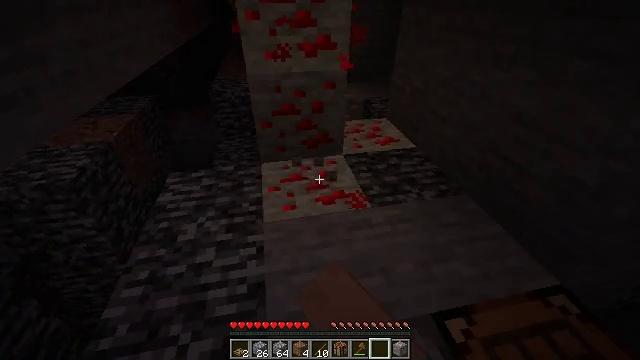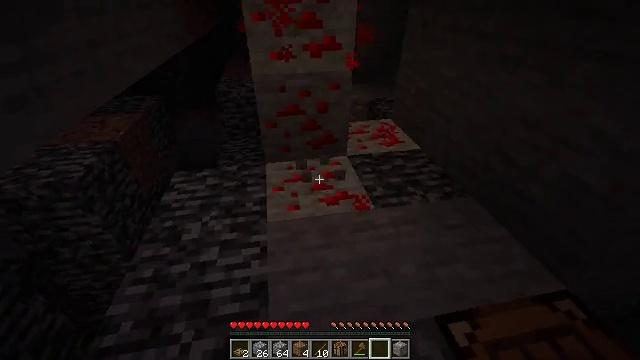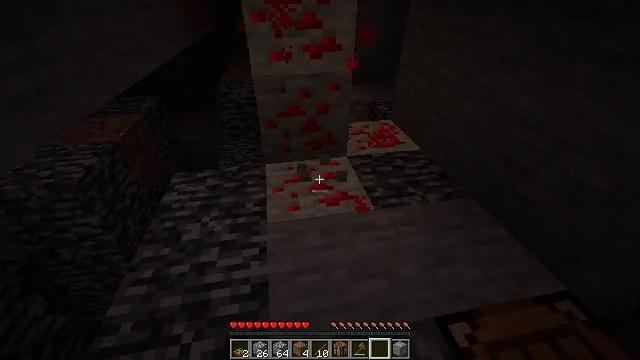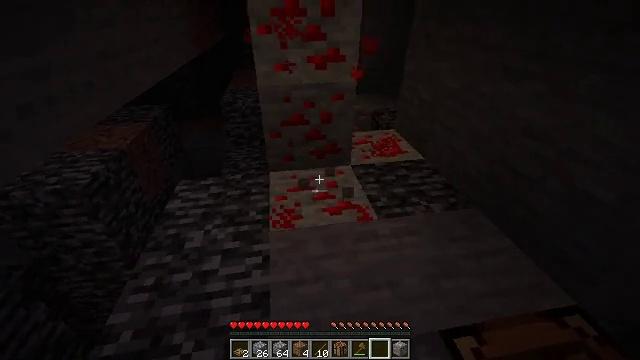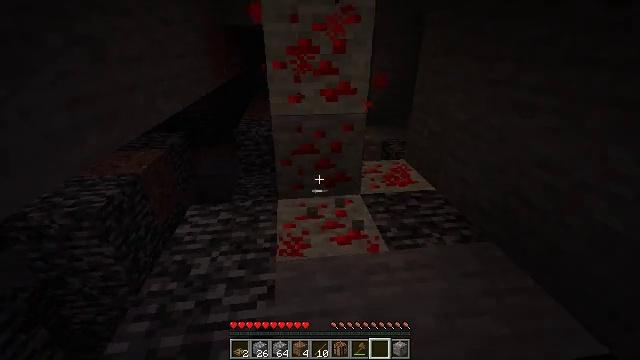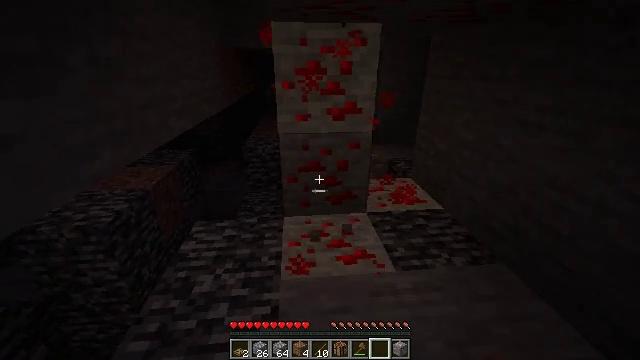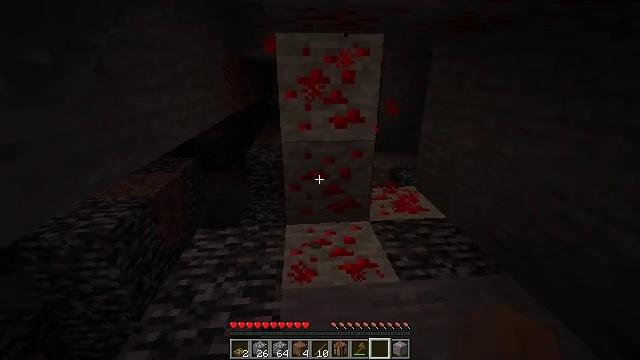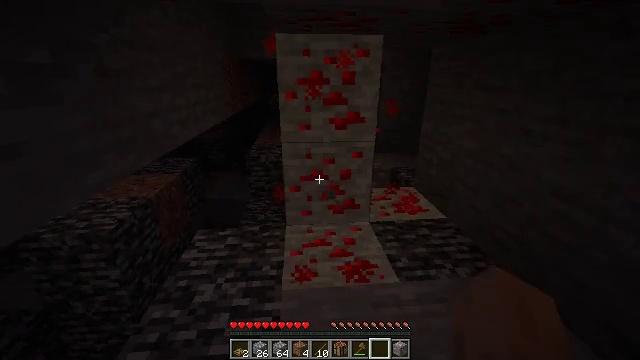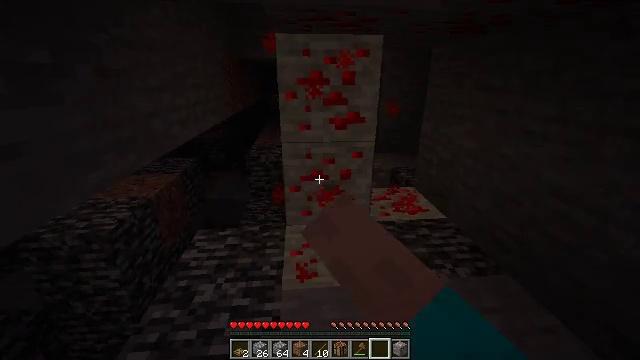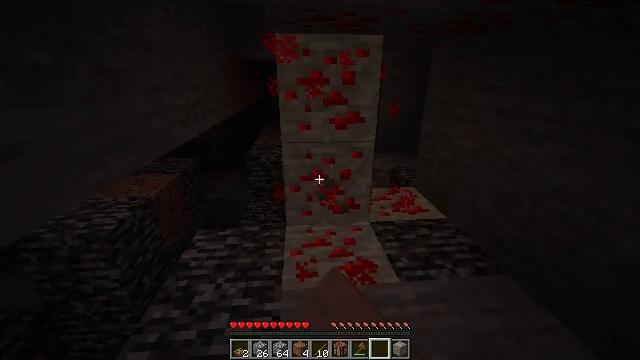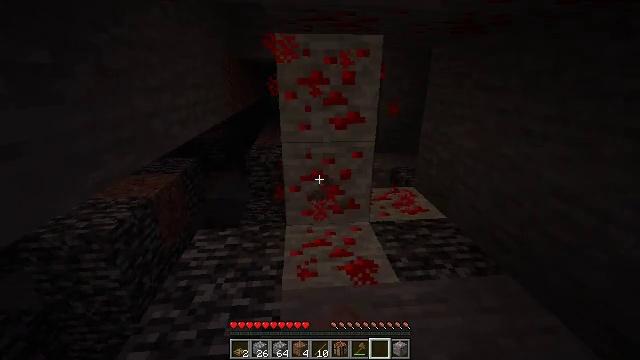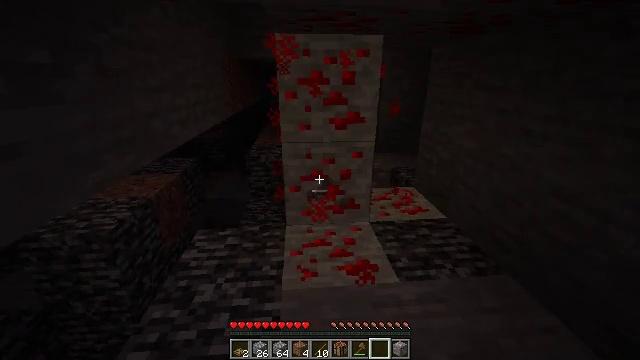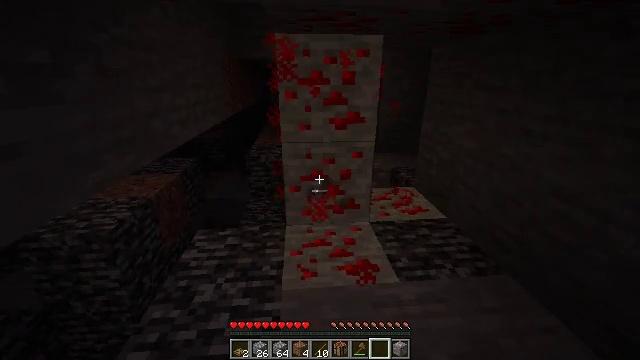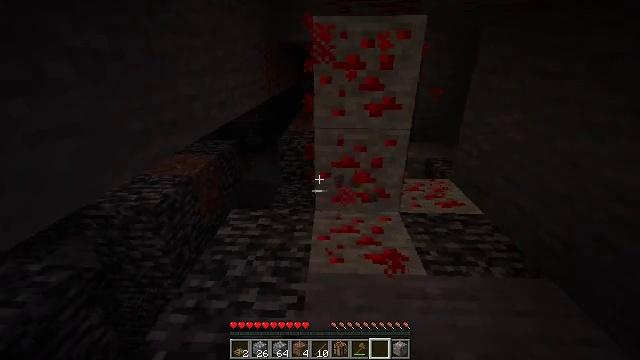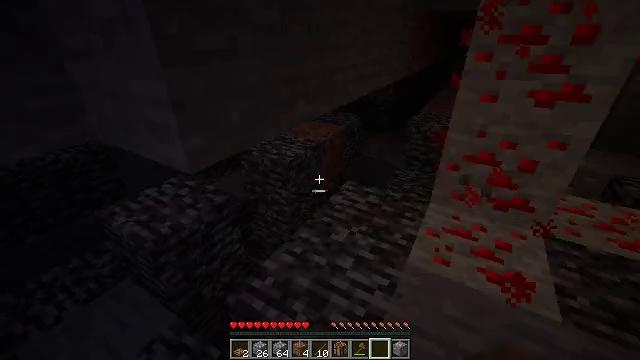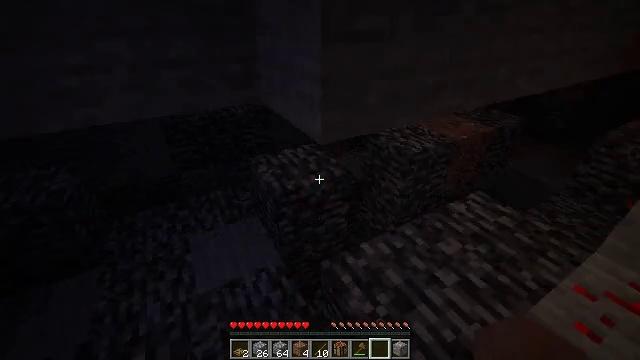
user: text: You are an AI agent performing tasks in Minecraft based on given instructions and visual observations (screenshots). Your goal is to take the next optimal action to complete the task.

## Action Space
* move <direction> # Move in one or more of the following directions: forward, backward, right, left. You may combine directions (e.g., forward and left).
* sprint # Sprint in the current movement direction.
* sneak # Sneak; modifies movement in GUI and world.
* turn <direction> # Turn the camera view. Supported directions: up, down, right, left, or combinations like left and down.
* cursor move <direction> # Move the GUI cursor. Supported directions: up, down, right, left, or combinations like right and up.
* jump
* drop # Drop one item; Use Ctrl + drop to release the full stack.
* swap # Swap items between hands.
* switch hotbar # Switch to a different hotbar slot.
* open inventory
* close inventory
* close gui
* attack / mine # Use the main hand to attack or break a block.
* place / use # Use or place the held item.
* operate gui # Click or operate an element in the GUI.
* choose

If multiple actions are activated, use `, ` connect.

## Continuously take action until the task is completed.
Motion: motion action
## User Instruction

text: craft item air
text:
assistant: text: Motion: turn left, attack / mine
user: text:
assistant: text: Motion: no_op
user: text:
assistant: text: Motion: turn up
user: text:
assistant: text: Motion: turn left and up
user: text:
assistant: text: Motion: turn left and up
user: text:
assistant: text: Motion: turn up
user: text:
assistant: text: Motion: attack / mine
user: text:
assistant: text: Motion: attack / mine
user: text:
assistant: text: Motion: attack / mine
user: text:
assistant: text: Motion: attack / mine
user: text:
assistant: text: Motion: no_op
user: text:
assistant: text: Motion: no_op
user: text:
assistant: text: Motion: turn left and down
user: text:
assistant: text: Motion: turn left and down
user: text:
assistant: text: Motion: turn left and down
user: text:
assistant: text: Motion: turn left and down
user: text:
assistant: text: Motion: turn left
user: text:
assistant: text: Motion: turn left
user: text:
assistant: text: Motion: no_op
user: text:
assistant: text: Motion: turn up
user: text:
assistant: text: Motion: no_op
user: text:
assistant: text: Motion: no_op
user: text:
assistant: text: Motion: no_op
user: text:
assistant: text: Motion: no_op
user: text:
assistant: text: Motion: no_op
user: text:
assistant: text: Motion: turn left
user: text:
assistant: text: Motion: turn left and down
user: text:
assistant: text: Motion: turn left and down
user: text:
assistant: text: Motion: turn left and down
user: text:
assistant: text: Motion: turn left and down